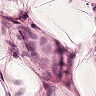
Metastatic tissue present: yes